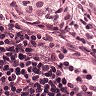
Metastatic tissue present: yes